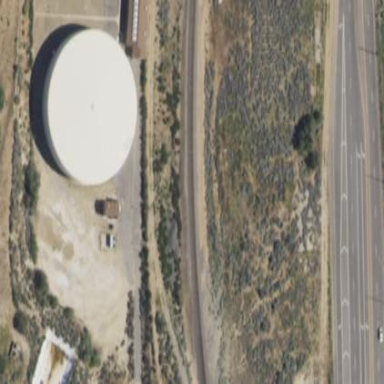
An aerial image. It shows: Water storage area.